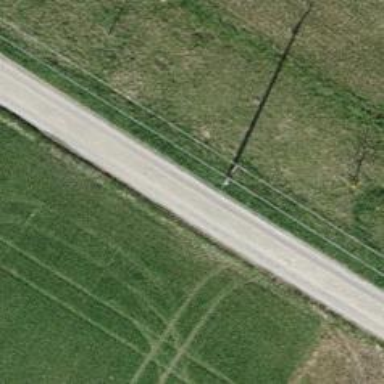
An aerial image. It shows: Minor power line.